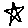
Label: star